Question: For some reason I have no monitoring metrics on the dashboard or monitor page for my Azure Website.
This is how my metrics appear:

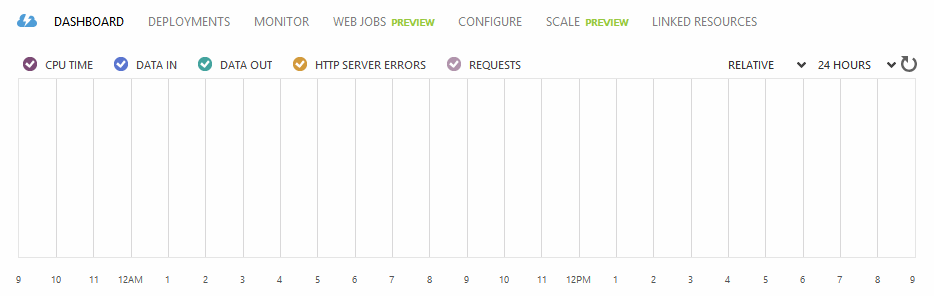
Answer: It seems to have resolved itself after moving from the free account to a subscription.